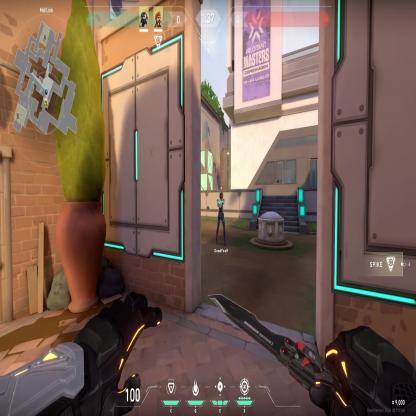
Label: teammate